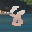
Label: 8